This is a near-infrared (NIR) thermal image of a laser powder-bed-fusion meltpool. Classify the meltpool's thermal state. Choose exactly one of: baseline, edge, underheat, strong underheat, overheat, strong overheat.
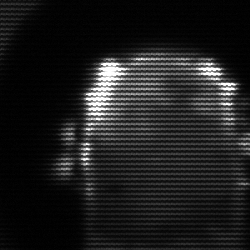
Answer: baseline